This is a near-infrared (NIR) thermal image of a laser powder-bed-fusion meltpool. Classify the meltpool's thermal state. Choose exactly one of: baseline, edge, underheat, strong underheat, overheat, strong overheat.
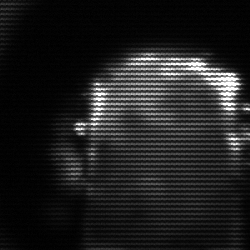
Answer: baseline